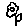
Label: flower